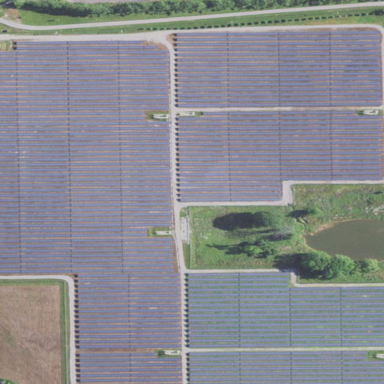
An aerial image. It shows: Solar power plant utilizing photovoltaic technology.